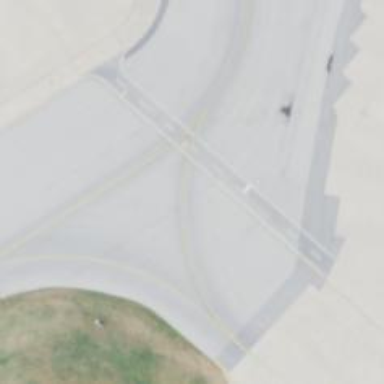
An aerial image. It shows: View of taxiway at the airport.